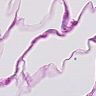
Metastatic tissue present: no